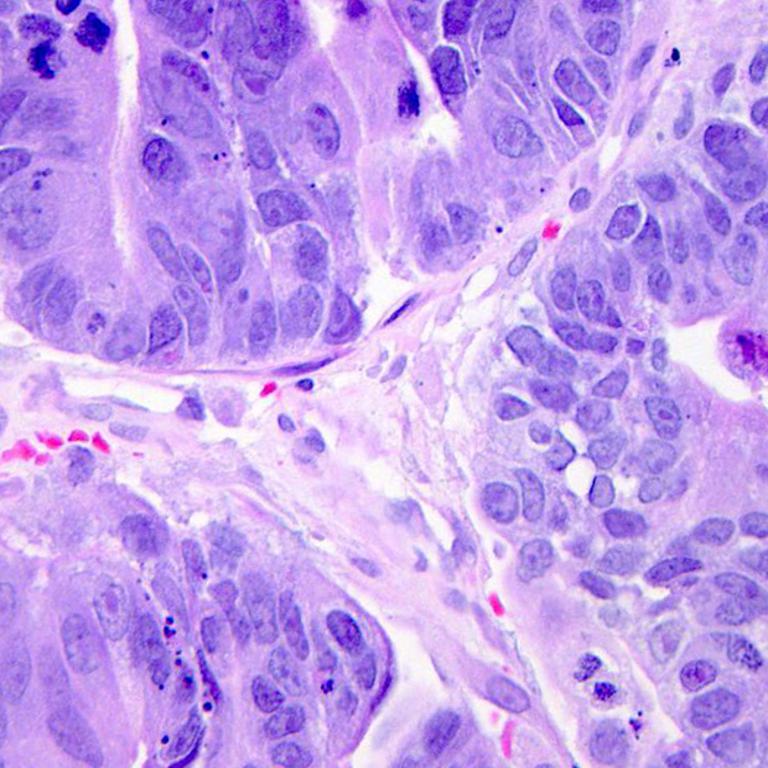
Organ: colon
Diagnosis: adenocarcinomas